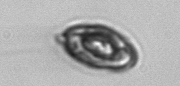
Label: Katodinium_or_Torodinium